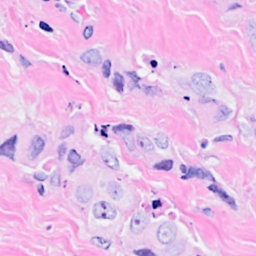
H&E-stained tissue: Breast